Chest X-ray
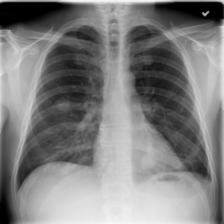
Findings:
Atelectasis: negative
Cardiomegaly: negative
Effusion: negative
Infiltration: negative
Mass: negative
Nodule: negative
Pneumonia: negative
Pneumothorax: negative
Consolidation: negative
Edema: negative
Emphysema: negative
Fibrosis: negative
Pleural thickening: negative
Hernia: negative